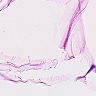
Metastatic tissue present: no